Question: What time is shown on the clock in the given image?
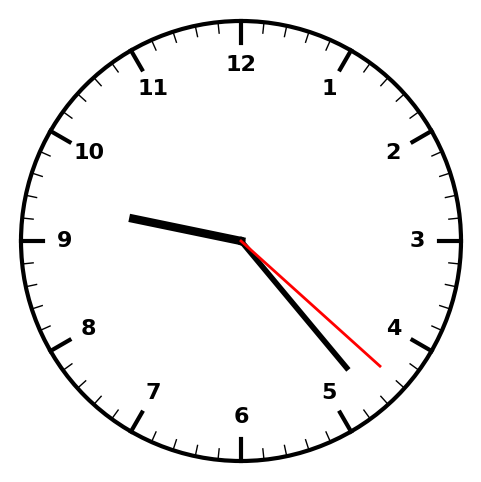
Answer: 09:23:22